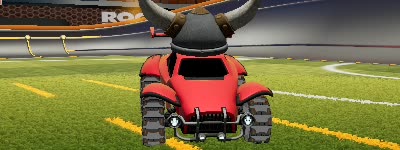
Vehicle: octane